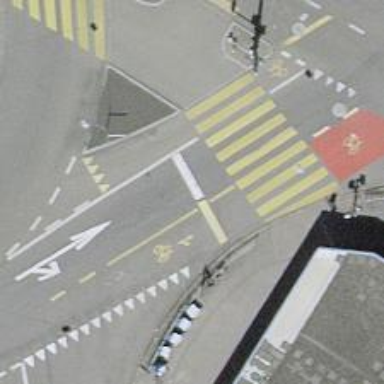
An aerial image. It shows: Road with traffic signals.